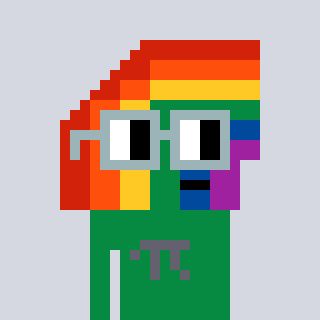
a pixel art character with square dark gray glasses, a rainbow-shaped head and a green-colored body on a cool background